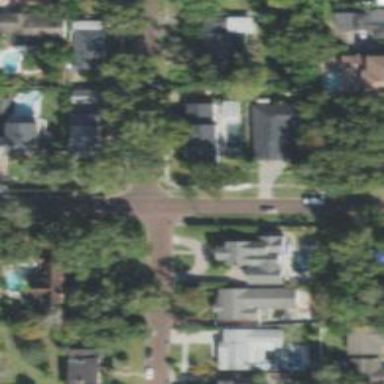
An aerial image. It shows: Residential road with sidewalk on the left side.